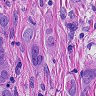
Metastatic tissue present: yes